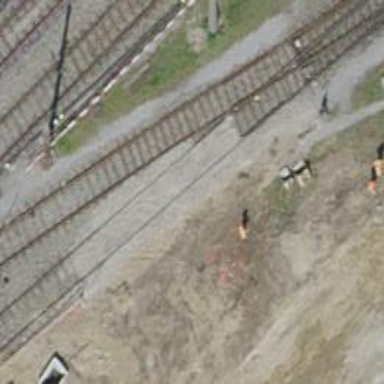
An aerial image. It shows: Yard with single rail track. The railway track is electrified with contact line for service purposes.